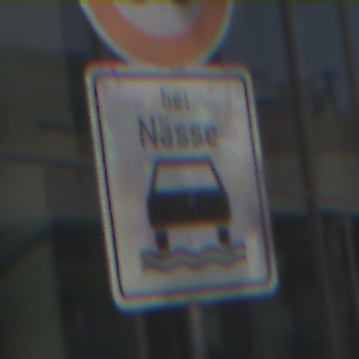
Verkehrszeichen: BeiNaesse
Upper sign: Geschwindigkeit80
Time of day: MorningAfternoon
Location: Outdoor (Urban)
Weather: PartlyCloudy
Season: NotSpecified
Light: Natural